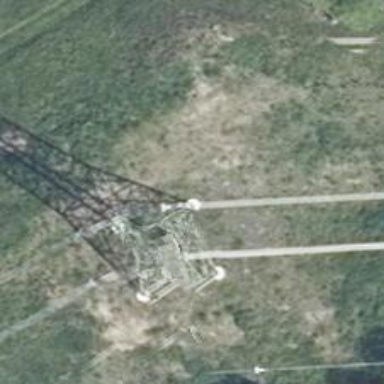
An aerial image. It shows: Lattice structure tower.